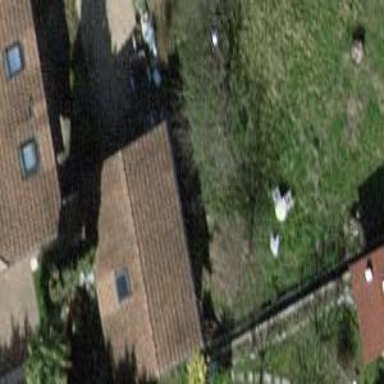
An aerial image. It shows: Garage.